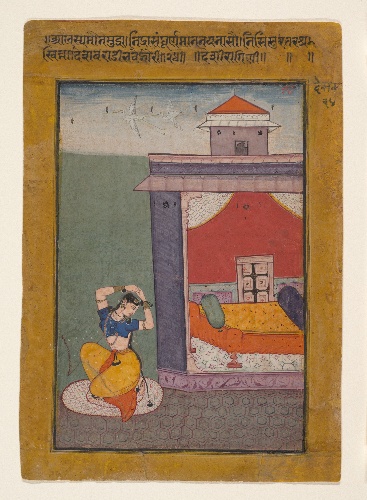
Date: 1605–06
Object type: Folio
Classification: Paintings
Medium: Ink and opaque watercolor on paper
Culture: India (Rajasthan, Bikaner)
Dimensions: Image: 6 7/8 × 4 5/8 in. (17.5 × 11.7 cm)
Sheet: 8 5/8 in. × 6 in. (21.9 × 15.2 cm)
Department: Asian Art
Credit line: Gift of Steven Kossak, The Kronos Collections, 1987
Accession year: 1987
Repository: Metropolitan Museum of Art, New York, NY
Tags: Women|Beds|Birds